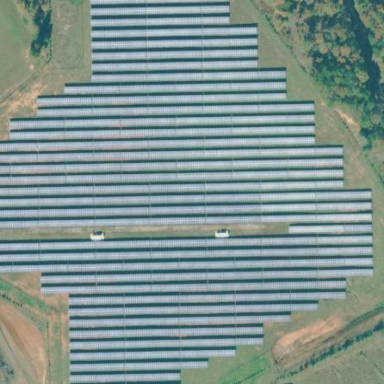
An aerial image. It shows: Solar power plant with photovoltaic technology. The plant generates electricity and is enclosed by fence.